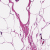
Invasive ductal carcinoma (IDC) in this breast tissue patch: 0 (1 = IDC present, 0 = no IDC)